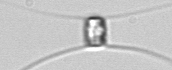
Label: Chaetoceros_similis